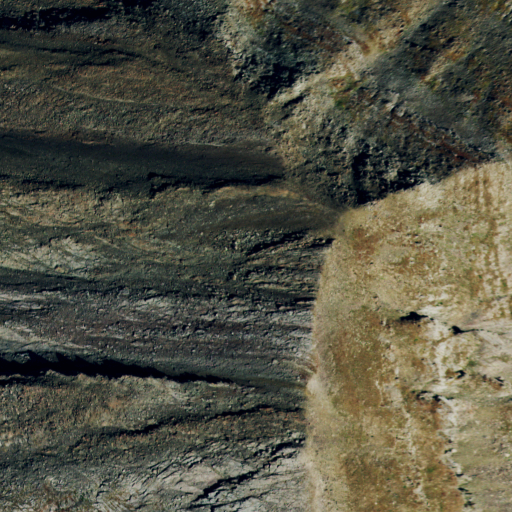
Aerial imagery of mountain in Colorado named Rito Alto Peak containing shrub, grassland, and barren land